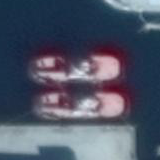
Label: civil